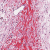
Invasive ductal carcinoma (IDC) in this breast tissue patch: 0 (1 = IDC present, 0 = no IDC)